Field crop: maize
Growth stage: 2
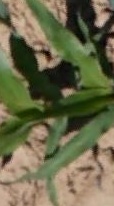
Species: maize